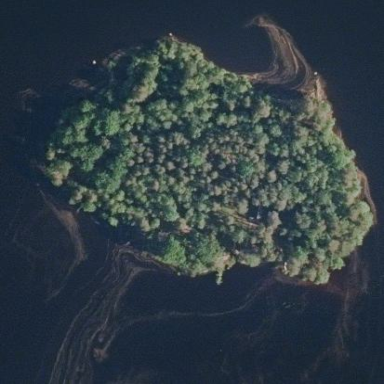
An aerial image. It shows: Island.